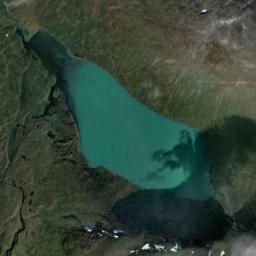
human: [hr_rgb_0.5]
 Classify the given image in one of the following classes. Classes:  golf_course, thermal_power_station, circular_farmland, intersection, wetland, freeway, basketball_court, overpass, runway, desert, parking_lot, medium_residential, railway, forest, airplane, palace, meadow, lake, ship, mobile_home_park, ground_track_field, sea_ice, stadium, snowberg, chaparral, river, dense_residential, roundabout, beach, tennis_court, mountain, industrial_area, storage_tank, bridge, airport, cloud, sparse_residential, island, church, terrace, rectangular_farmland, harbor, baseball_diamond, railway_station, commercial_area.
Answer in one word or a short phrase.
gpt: lake